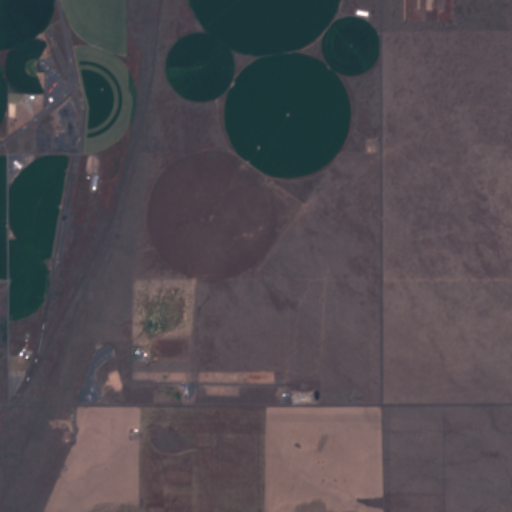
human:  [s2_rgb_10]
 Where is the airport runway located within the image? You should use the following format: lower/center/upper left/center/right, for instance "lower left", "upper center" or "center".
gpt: The airport runway is located in the lower left of the image.
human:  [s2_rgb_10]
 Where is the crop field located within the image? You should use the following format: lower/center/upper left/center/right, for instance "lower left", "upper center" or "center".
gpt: The crop field is located in the upper left of the image.
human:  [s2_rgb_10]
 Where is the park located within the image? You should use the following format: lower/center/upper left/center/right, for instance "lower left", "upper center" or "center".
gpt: There is no park in the image.